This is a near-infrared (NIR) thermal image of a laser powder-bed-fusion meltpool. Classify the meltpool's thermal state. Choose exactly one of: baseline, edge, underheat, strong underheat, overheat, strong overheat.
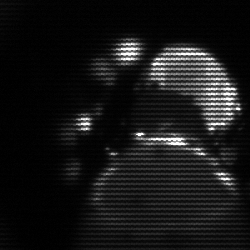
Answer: edge